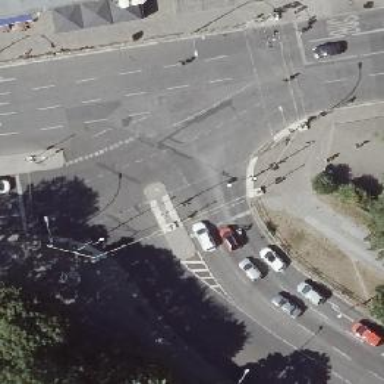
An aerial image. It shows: Tertiary road with asphalt surface. There are separate sidewalks on both sides and exclusive cycle lanes with lane markings.